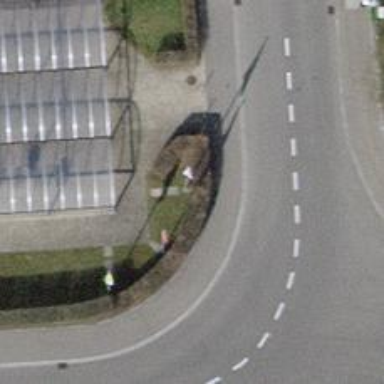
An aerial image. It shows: Flagpole structure.